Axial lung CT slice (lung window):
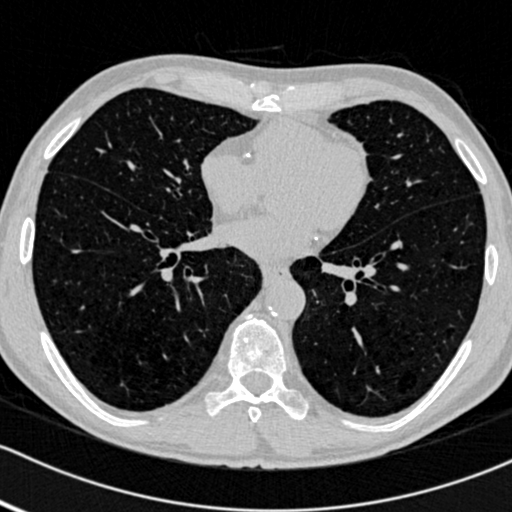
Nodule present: no